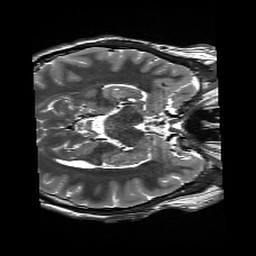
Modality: T2w
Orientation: axial
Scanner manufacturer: siemens
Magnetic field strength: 3 T
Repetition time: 13.52 s
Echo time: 0.088 s